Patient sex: M
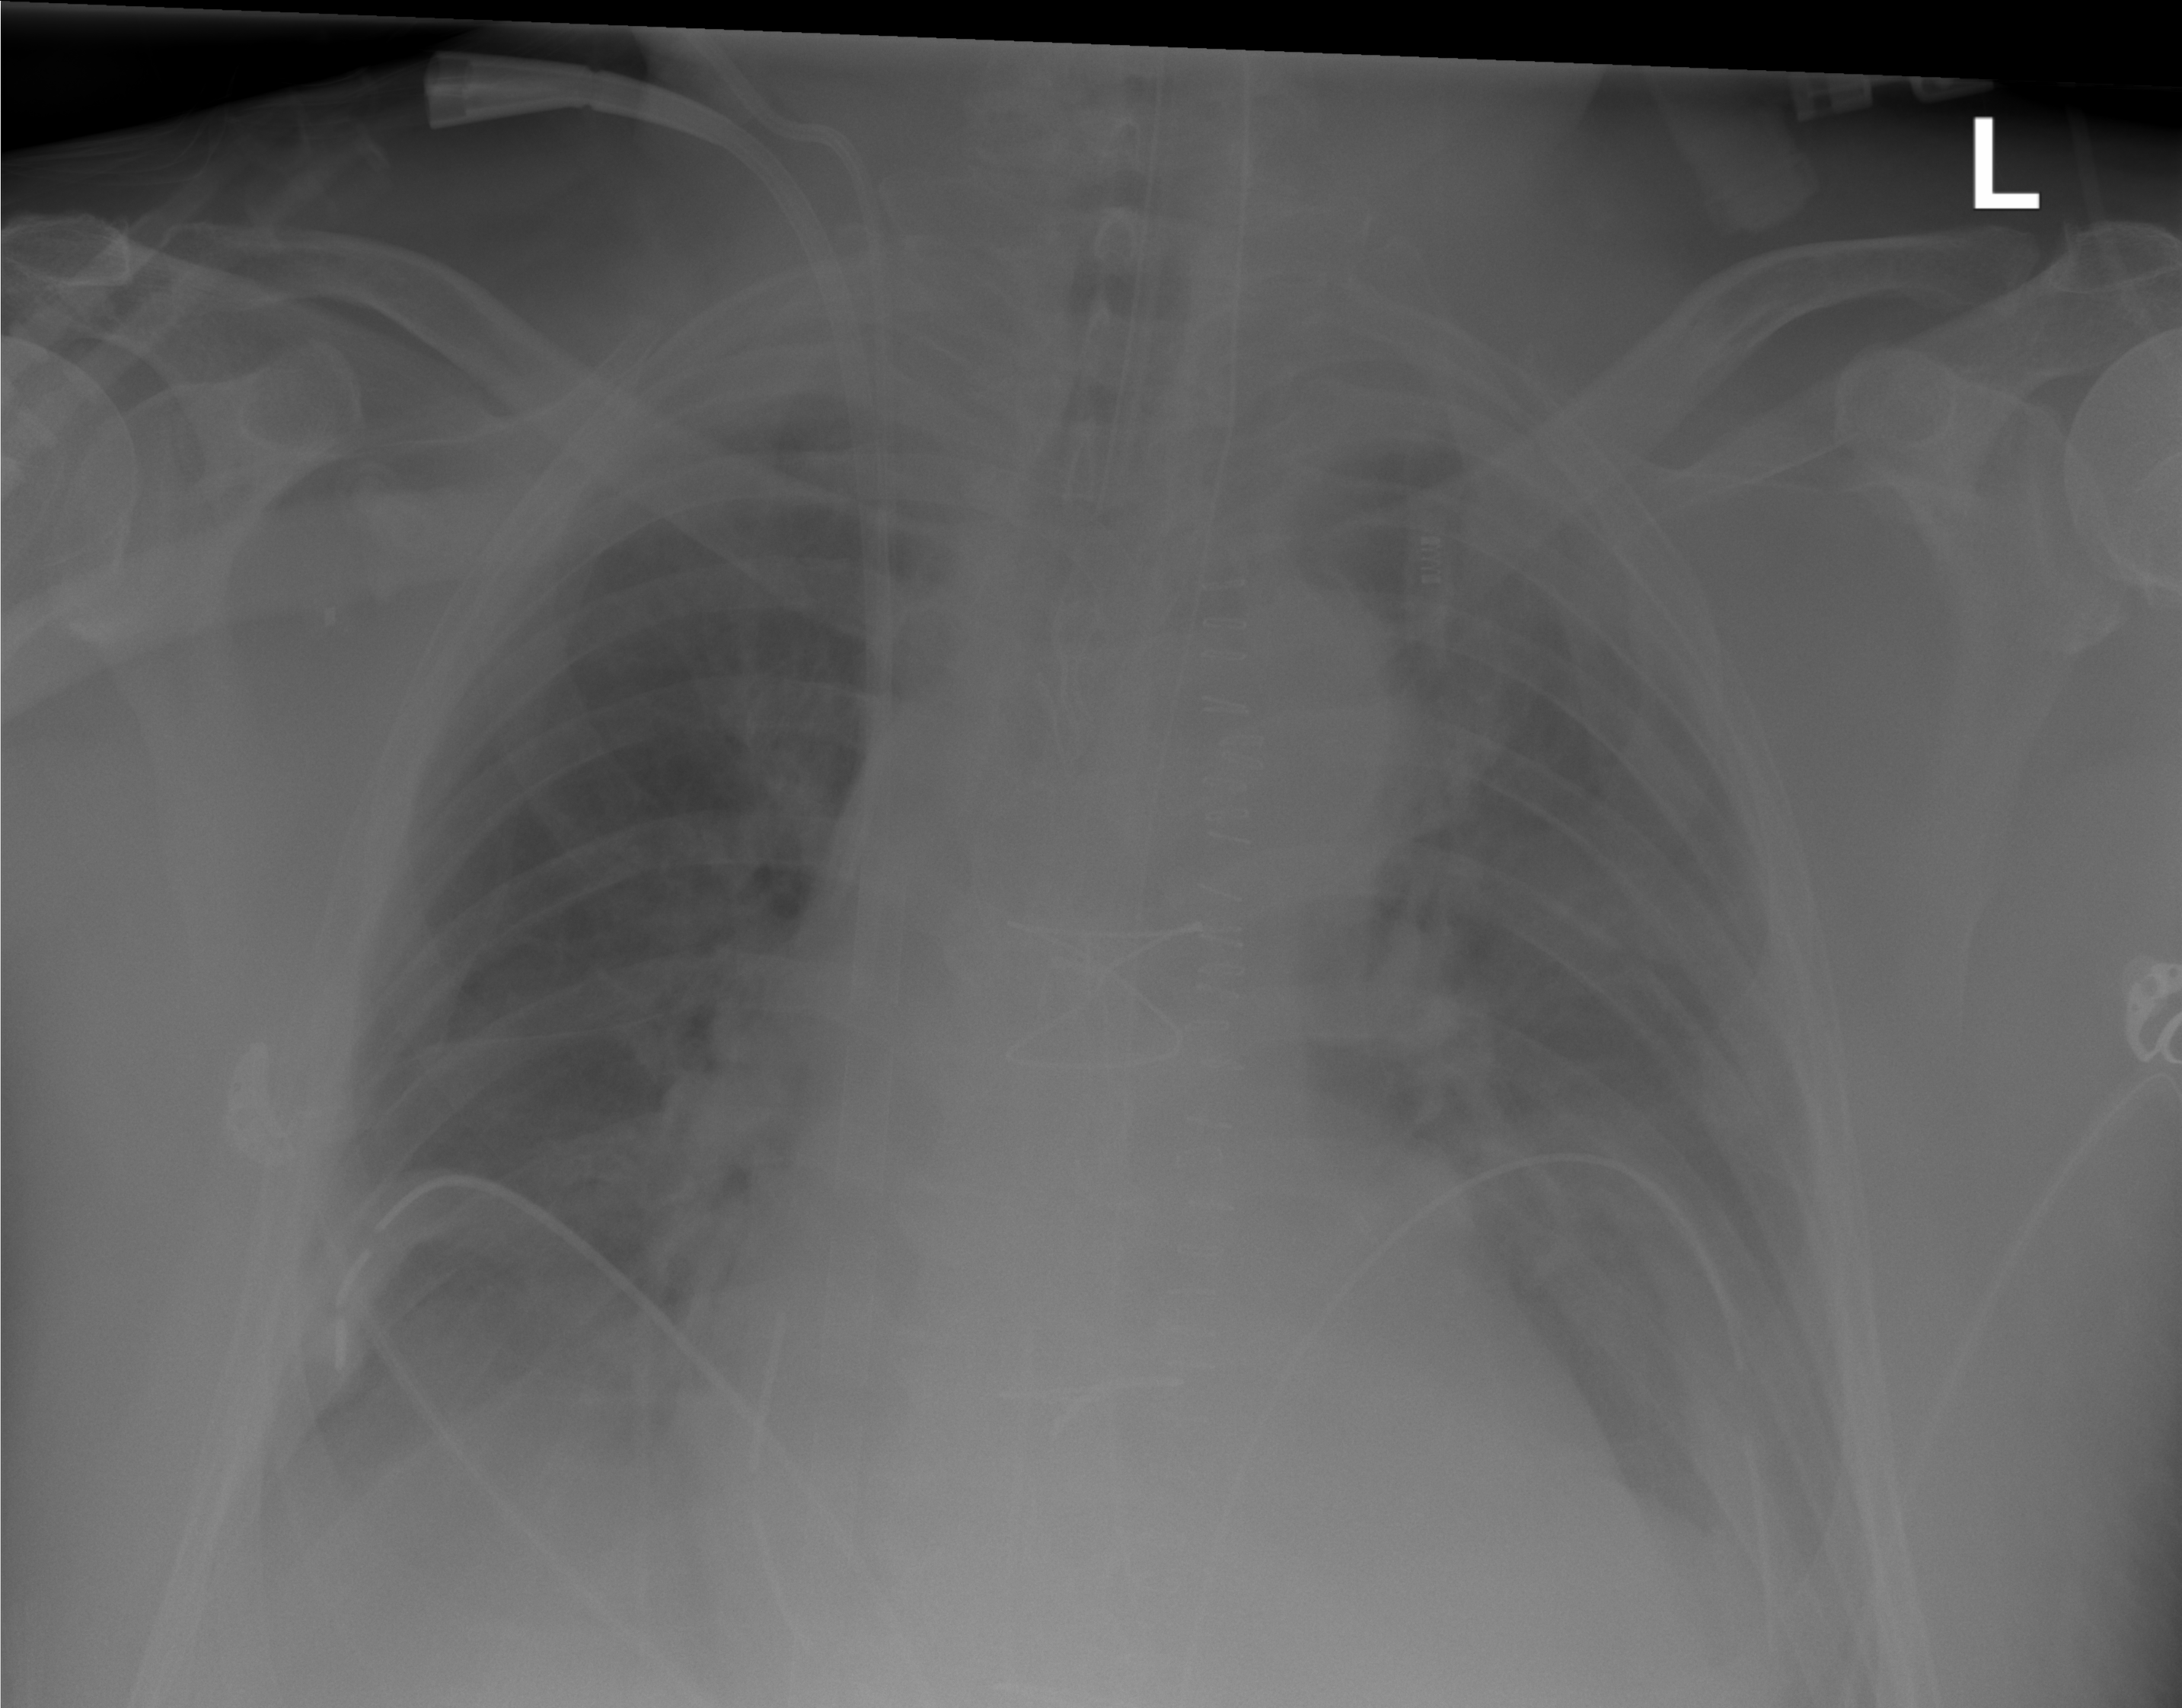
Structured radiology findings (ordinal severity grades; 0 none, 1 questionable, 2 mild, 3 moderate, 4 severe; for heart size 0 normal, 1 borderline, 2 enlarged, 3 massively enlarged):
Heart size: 0
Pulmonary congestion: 0
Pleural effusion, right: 1
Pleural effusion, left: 2
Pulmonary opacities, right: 0
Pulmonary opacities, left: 0
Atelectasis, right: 2
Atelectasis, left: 2